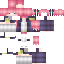
A female human skin with pale skin, wearing red long hair dressed in a blue tshirt and black pants, featuring a closed mouth.